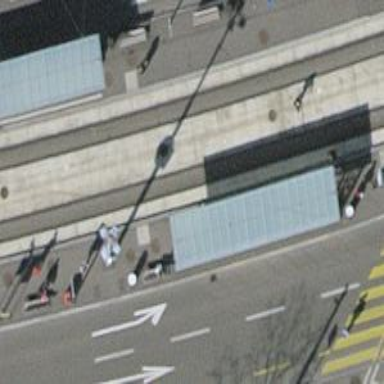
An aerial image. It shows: Bus stop with designated public transport stop position.